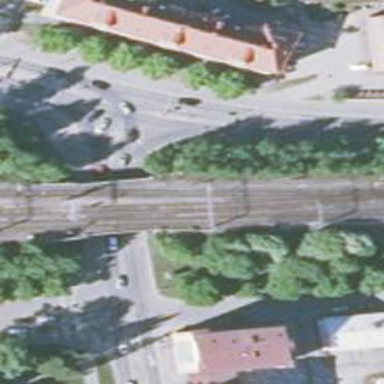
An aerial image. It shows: Bridge with railway tracks. The electrified line has continuous contact line.